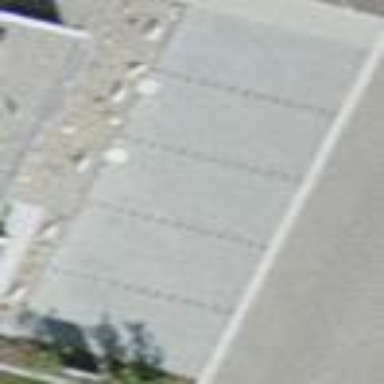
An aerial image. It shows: Street side parking area.